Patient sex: M
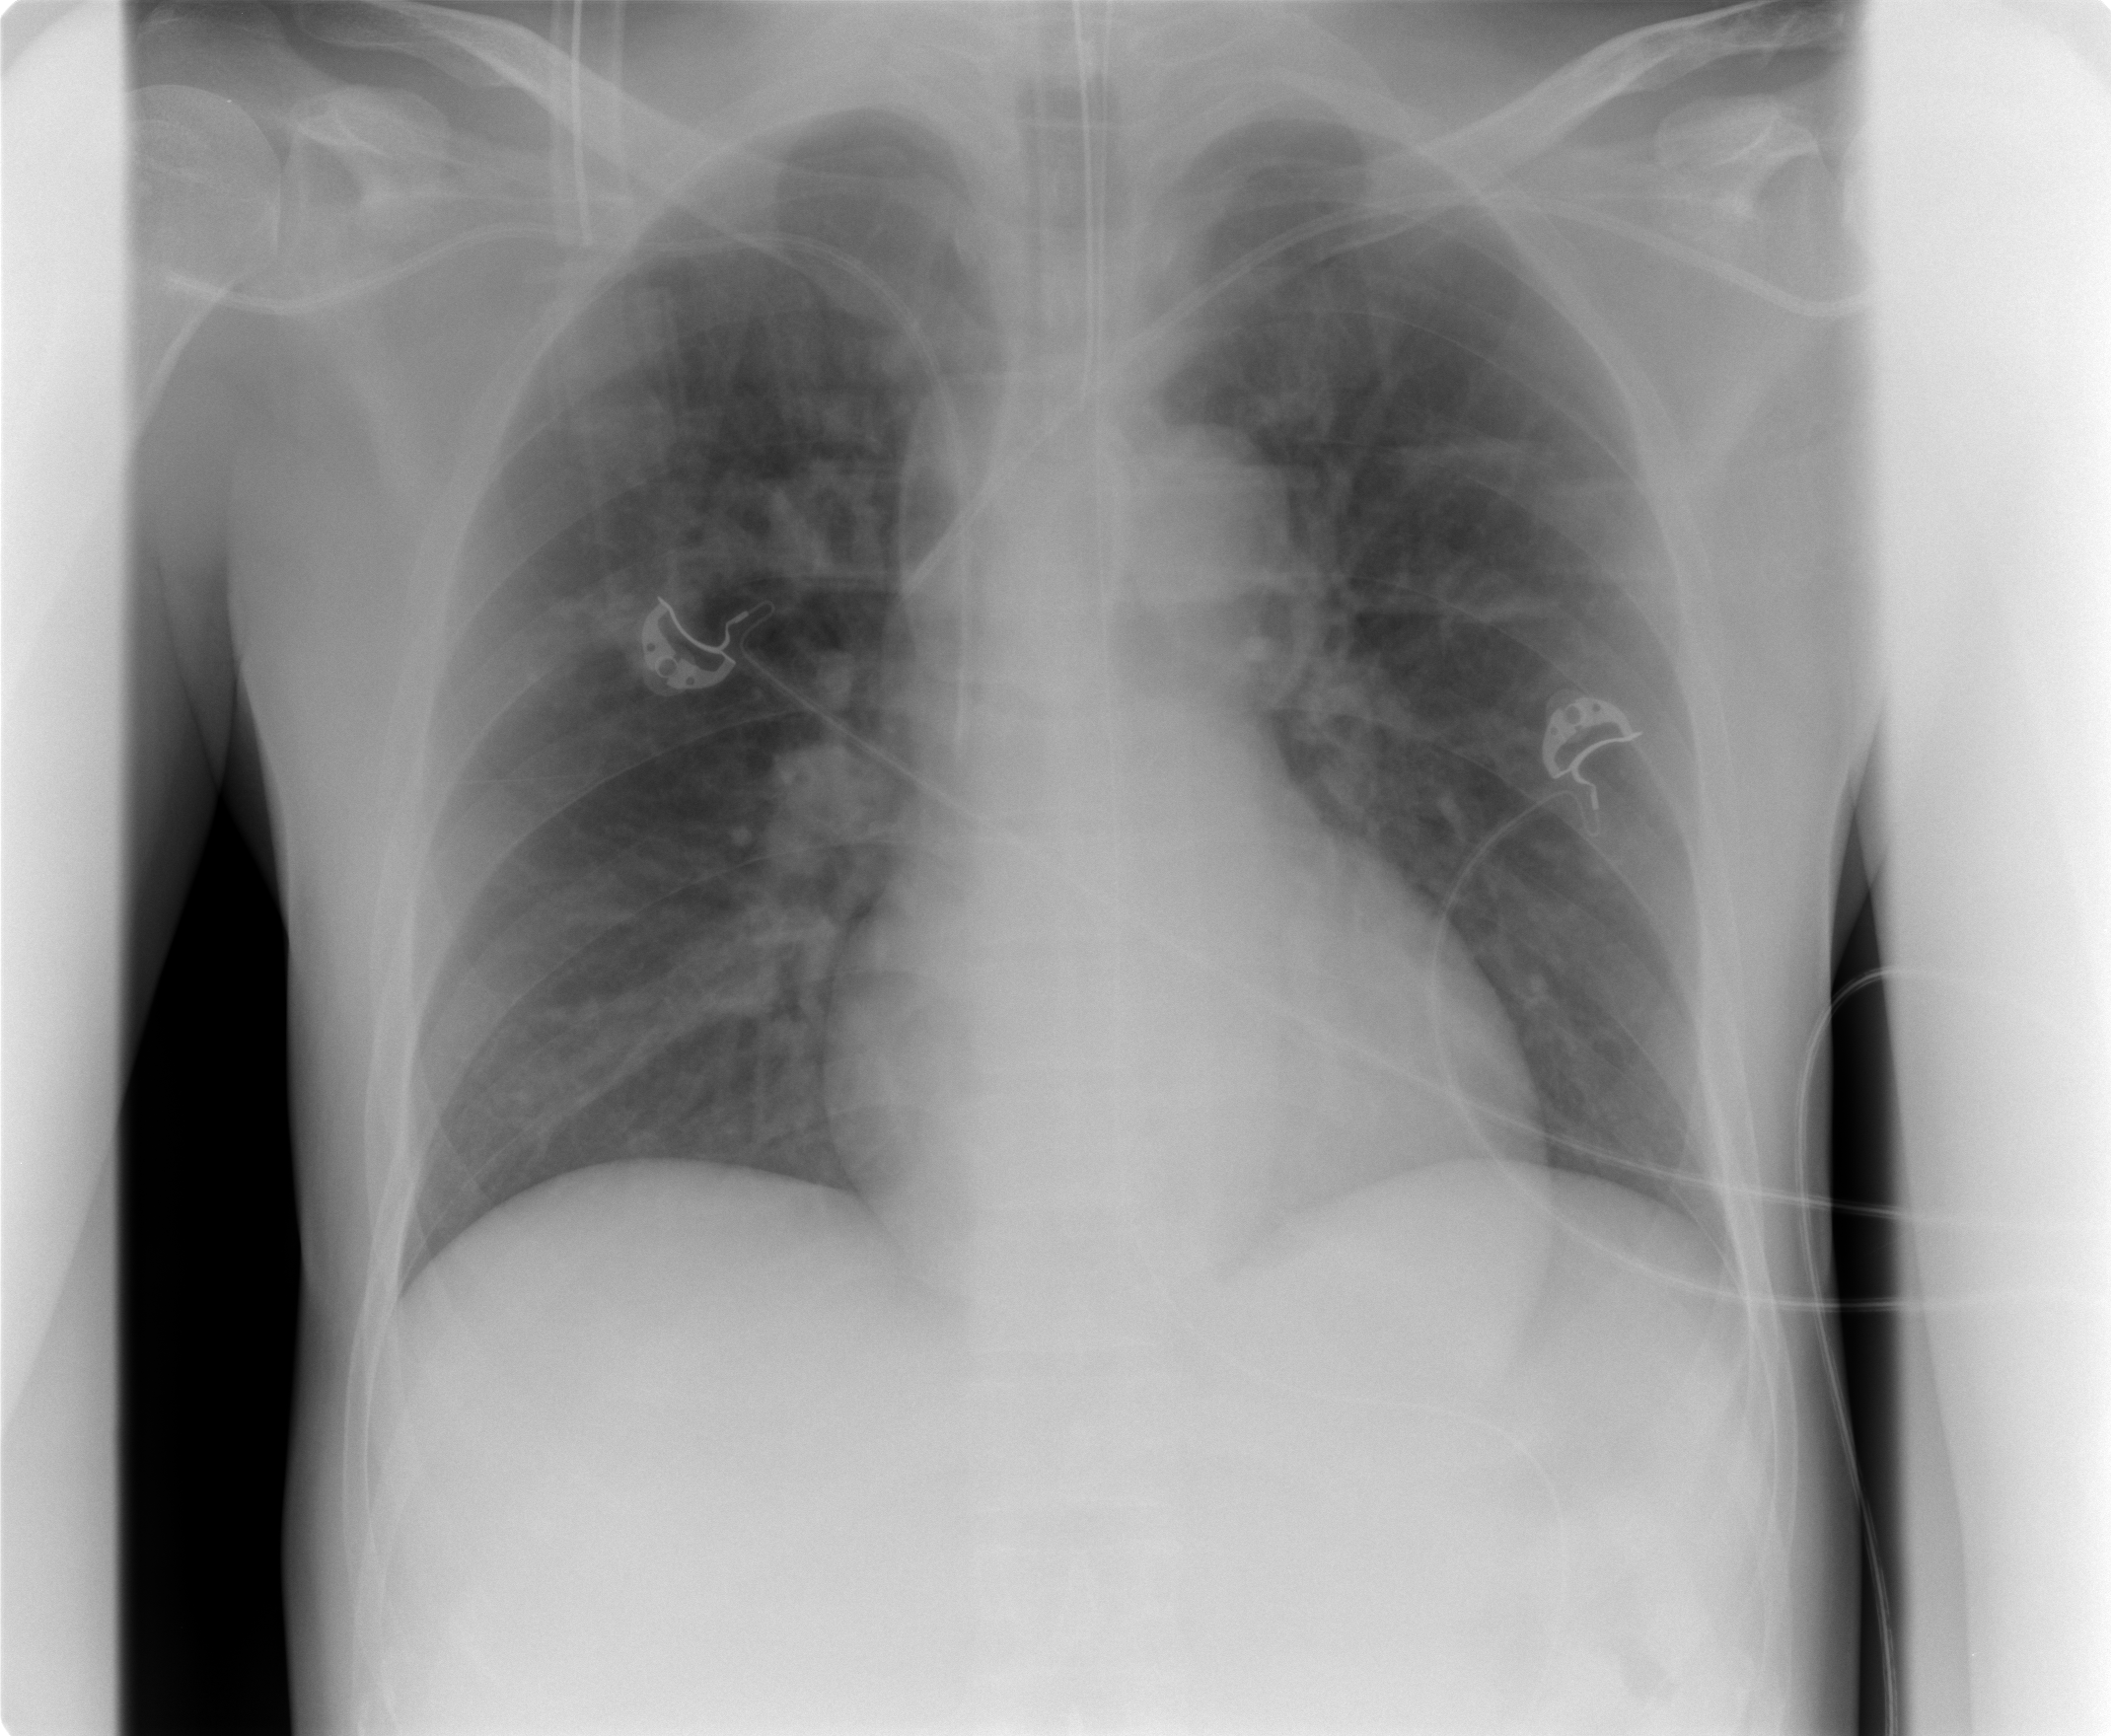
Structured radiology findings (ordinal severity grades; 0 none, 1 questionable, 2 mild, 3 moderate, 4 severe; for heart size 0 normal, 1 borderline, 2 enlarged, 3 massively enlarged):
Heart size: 0
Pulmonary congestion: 0
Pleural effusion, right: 0
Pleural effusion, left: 0
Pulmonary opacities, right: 1
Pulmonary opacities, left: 0
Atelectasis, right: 0
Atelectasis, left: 0